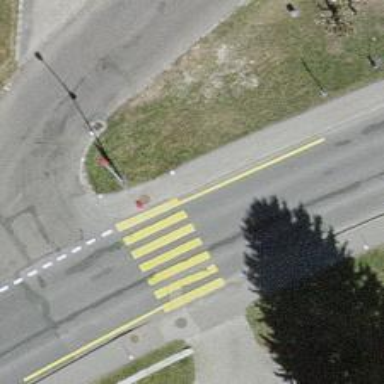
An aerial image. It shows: Marked crossing on the road.